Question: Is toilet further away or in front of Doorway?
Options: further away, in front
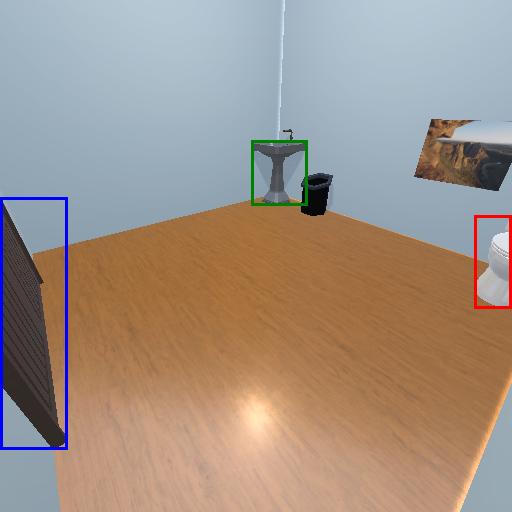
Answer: further away